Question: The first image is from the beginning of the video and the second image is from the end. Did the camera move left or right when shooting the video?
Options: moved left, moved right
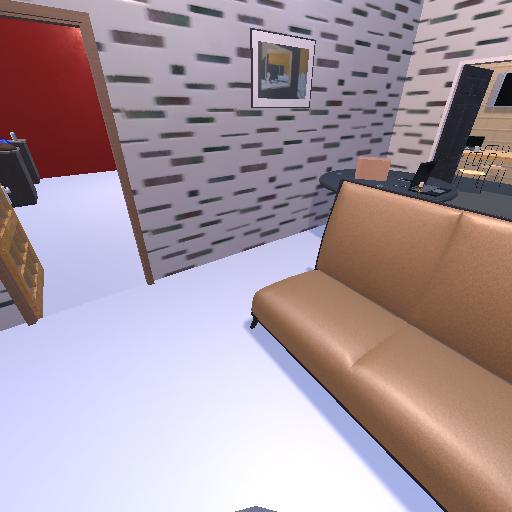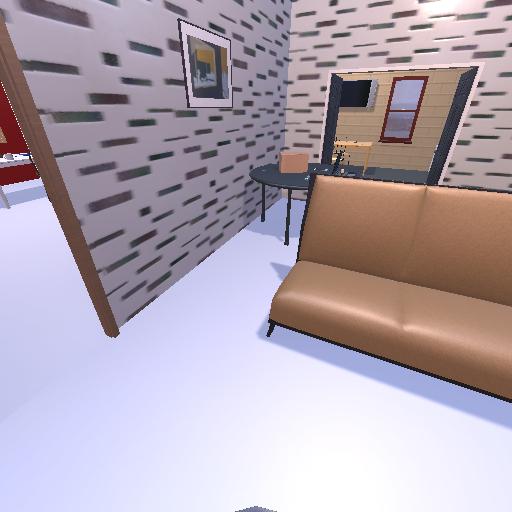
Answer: moved left